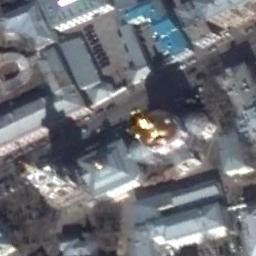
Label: church